Question: how to add the search bar in the listView to hide it when Scrolling?

Here my code xml:
'''
<LinearLayout xmlns:android="http://schemas.android.com/apk/res/android"
xmlns:app="http://schemas.android.com/apk/res-auto"
xmlns:tools="http://schemas.android.com/tools"
android:layout_width="match_parent"
android:layout_height="match_parent"
android:orientation="vertical">
<android.support.design.widget.AppBarLayout
android:layout_width="match_parent"
android:layout_height="50dp">
<SearchView
android:id="@+id/maBtnSearch"
android:layout_width="wrap_content"
android:layout_height="wrap_content"
android:layout_gravity="center"
android:iconifiedByDefault="false"
android:queryHint="Search User" />
<ListView
android:layout_width="match_parent"
android:layout_height="wrap_content"
android:id="@+id/listView">
</ListView>
</LinearLayout>
'''
This is my complete layout code above, thank you for helping me
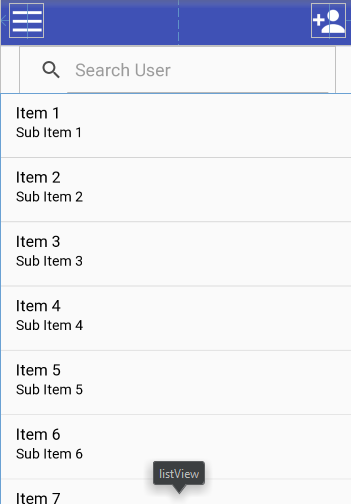
Answer: Try this. Here searchview is put on toolbar. Change code according to your usage.
'''
<android.support.design.widget.CoordinatorLayout
xmlns:android="http://schemas.android.com/apk/res/android"
xmlns:app="http://schemas.android.com/apk/res-auto"
xmlns:tools="http://schemas.android.com/tools"
android:id="@+id/coordinator"
android:layout_width="match_parent"
android:layout_height="match_parent">
<android.support.v4.view.ViewPager
android:background="@drawable/back"
android:id="@+id/pager_sessions"
android:layout_width="match_parent"
android:layout_height="match_parent"
app:layout_behavior="@string/appbar_scrolling_view_behavior">
</android.support.v4.view.ViewPager>
<android.support.design.widget.AppBarLayout
android:layout_width="match_parent"
android:id="@+id/search_edit_frame"
android:layout_height="wrap_content">
<android.support.v7.widget.Toolbar
android:id="@+id/toolbar_sessions"
android:layout_width="match_parent"
android:layout_height="?attr/actionBarSize"
app:layout_scrollFlags="scroll|enterAlways">
<android.support.v7.widget.SearchView
android:id="@+id/search_item"
android:layout_gravity="right"
android:layout_width="wrap_content"
android:layout_height="wrap_content">
</android.support.v7.widget.SearchView>
</android.support.v7.widget.Toolbar>
<android.support.design.widget.TabLayout
app:layout_scrollFlags="scroll|enterAlways"
android:id="@+id/tab_layout"
android:layout_width="match_parent"
android:layout_height="?attr/actionBarSize"
app:tabIndicatorColor="@android:color/background_light"
app:tabSelectedTextColor="@android:color/background_light"
app:tabTextColor="@android:color/background_light">
</android.support.design.widget.TabLayout>
</android.support.design.widget.AppBarLayout>
</android.support.design.widget.CoordinatorLayout>
'''